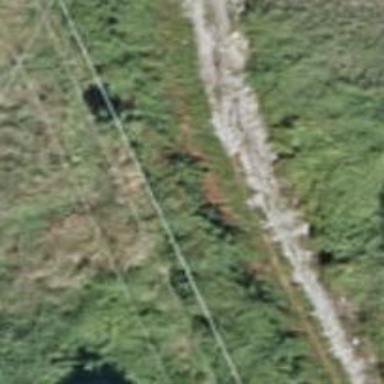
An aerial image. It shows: Path on the ground with impassable smoothness.